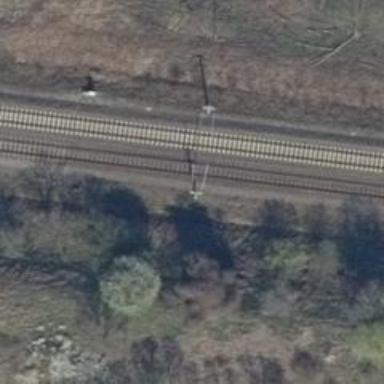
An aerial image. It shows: Milestone along the railway with catenary mast.